Question: I'm trying to accomplish what has been straightforward in the world of pixels before I jumped into a responsive design. I'm using bootstrap 4 and want a very simple layout. It is comprised of
'''
navbar
main container-fluid div
div using 85% of main div
div using 15% of main div
'''
I've found lots of examples showing how simple this is, but it just isn't working for me. Here's my html:
'''
<div class="container-fluid h-100 d-flex flex-col" id="mainWindow" >
<!-- div container for the map. -->
<div class="row h-75" style="background-color: yellow;">
map<br>
</div>
<div class="row h-25" style="background-color: green;">
chat<br>
</div>
</div> <!-- mainWindow -->
'''
But what I see is
'''
navbar
'''

No yellow div and a small piece of the green div
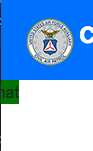
Answer: '''
html,
body {
height: 100%;
}
'''
'''
<script src="https://ajax.googleapis.com/ajax/libs/jquery/2.1.1/jquery.min.js"></script>
<script src="https://maxcdn.bootstrapcdn.com/bootstrap/4.0.0/js/bootstrap.bundle.min.js"></script>
<link href="https://maxcdn.bootstrapcdn.com/bootstrap/4.0.0/css/bootstrap.min.css" rel="stylesheet" />
<div class="container-fluid d-flex h-100 flex-column">
<div class="row h-75" style="background-color: yellow;">
<div class="col-12">map</div>
</div>
<div class="row h-25" style="background-color: green;">
<div class="col-12">chat</div>
</div>
</div>
'''